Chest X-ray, PA view. Patient: 60 years old, sex F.
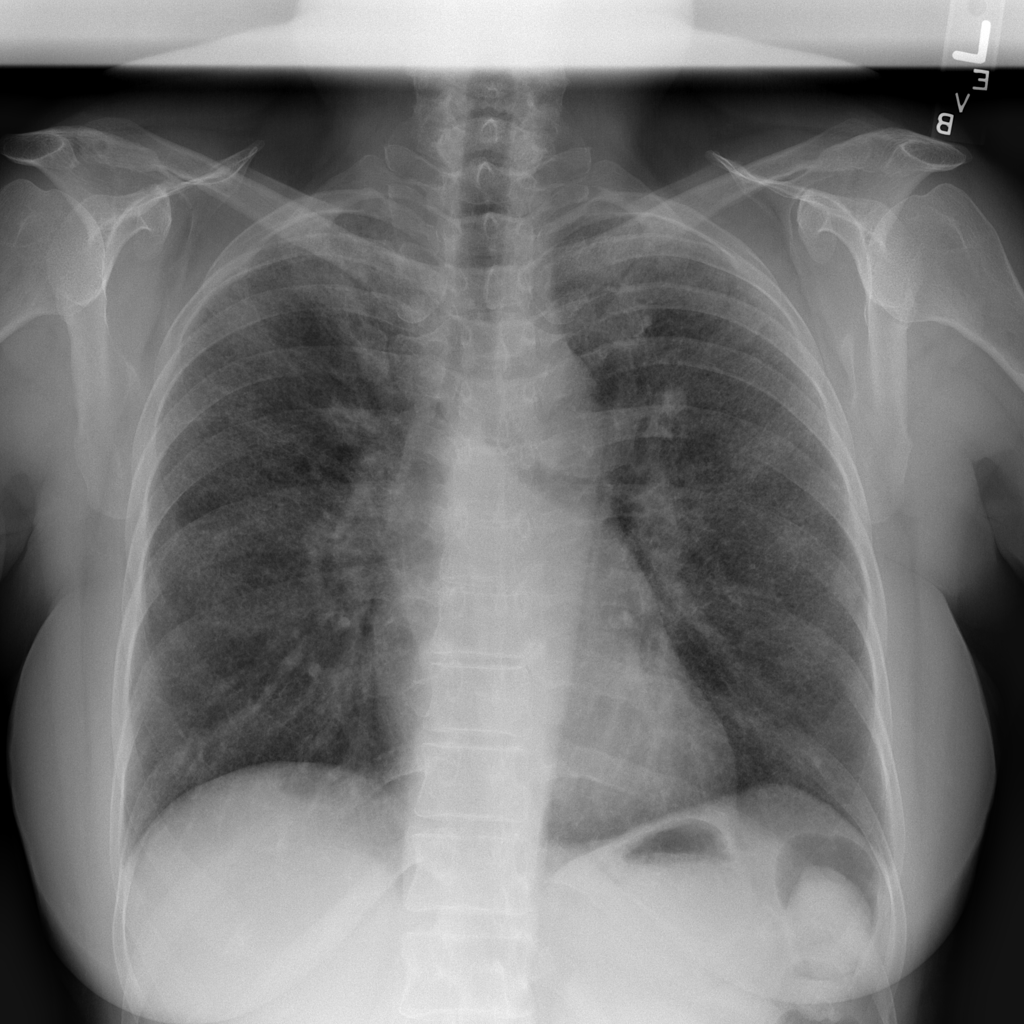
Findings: No Finding